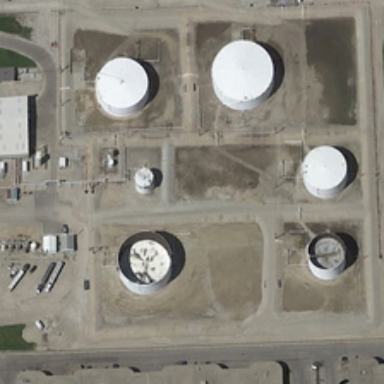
Picture is given priority to with gray flat land .